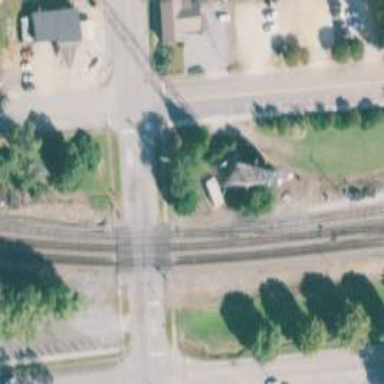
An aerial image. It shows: Railway crossing.